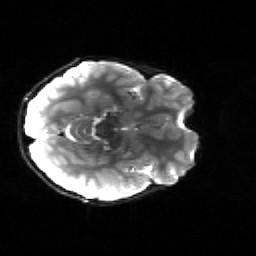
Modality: sbref
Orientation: axial
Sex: female
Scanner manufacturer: siemens
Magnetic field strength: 3 T
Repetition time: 5 s
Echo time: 0.071 s